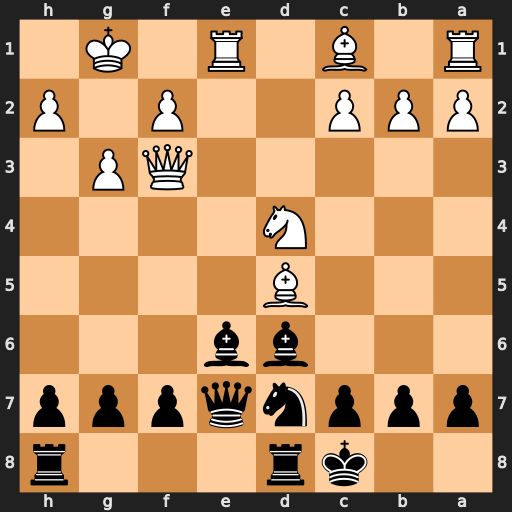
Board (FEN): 2kr3r/pppnqppp/3bb3/3B4/3N4/5QP1/PPP2P1P/R1B1R1K1
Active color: b
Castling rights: -
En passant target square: -
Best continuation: Bxd5 Rxe7 Bxf3